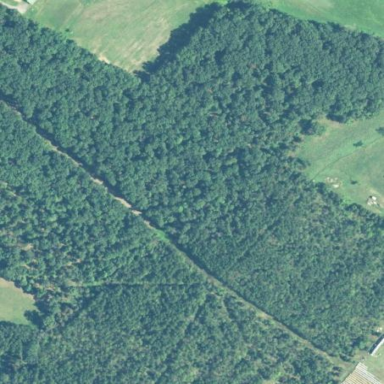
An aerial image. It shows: Serene woodland landscape.